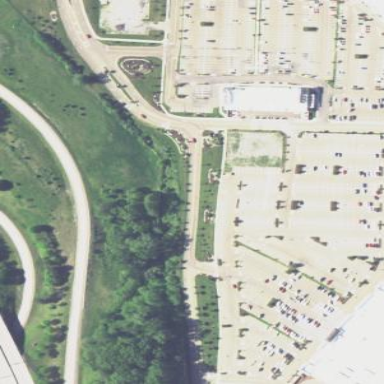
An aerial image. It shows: Shopping center categorized under retail land use.